Question: I am trying to create a 'UIView' with a dark gray gradient:
'''
UIView *sectionSpacer = [[UIView alloc] init];
sectionSpacer.backgroundColor = [UIColor clearColor];
CAGradientLayer *gradient = [CAGradientLayer layer];
gradient.frame = sectionSpacer.bounds;
gradient.colors = [NSArray arrayWithObjects:(id)[RGB(80, 83, 88) CGColor], (id)[RGB(69, 71, 73) CGColor], nil];
[sectionSpacer.layer addSublayer:gradient];
'''

For some reason the gradient view is always blue even thought the RGB values are dark grays. Why is this?
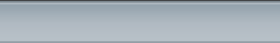
Answer: If you just 'init' the view without a frame, it'll default to 'CGRectZero', so your layer will also have '0' width and height, which is why you don't see it (the gradient you do see looks like a standard 'UITableView' header that may come from elsewhere, I doubt that it is even the same view you're initializing in the code you've shown).